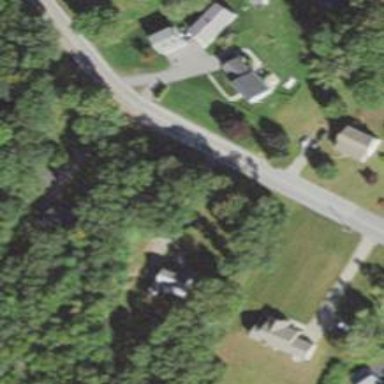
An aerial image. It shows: Residential driveway used as service road.